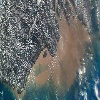
Label: land